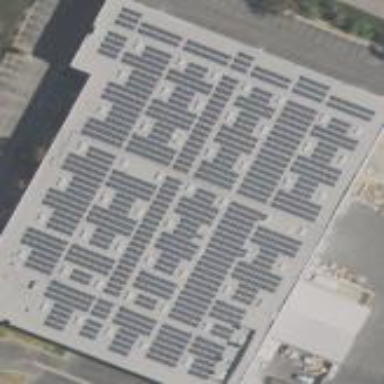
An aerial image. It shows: Solar power generator with photovoltaic panels.